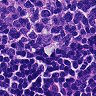
Metastatic tissue present: no